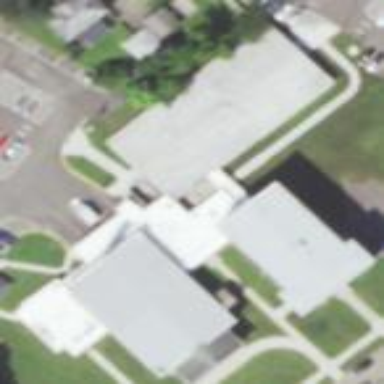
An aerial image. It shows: School building.